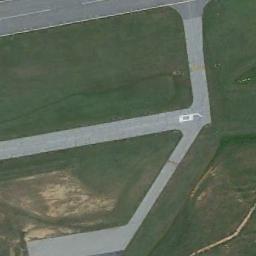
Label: runway